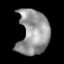
Tissue: lung
Cell type: Epithelial cells
Senescence score: 0.177
Nuclear area (px): 1349
Mean DAPI intensity: 150.122